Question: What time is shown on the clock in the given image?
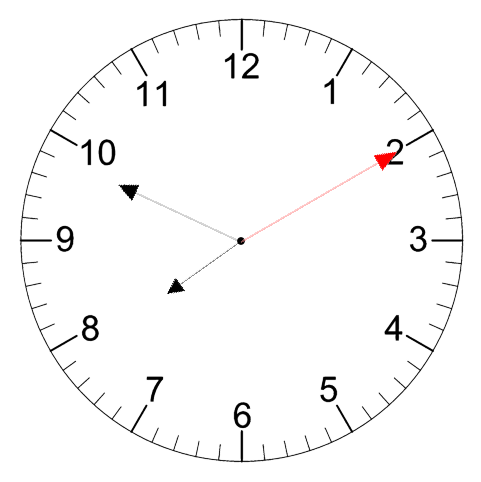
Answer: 07:49:10